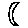
Label: moon